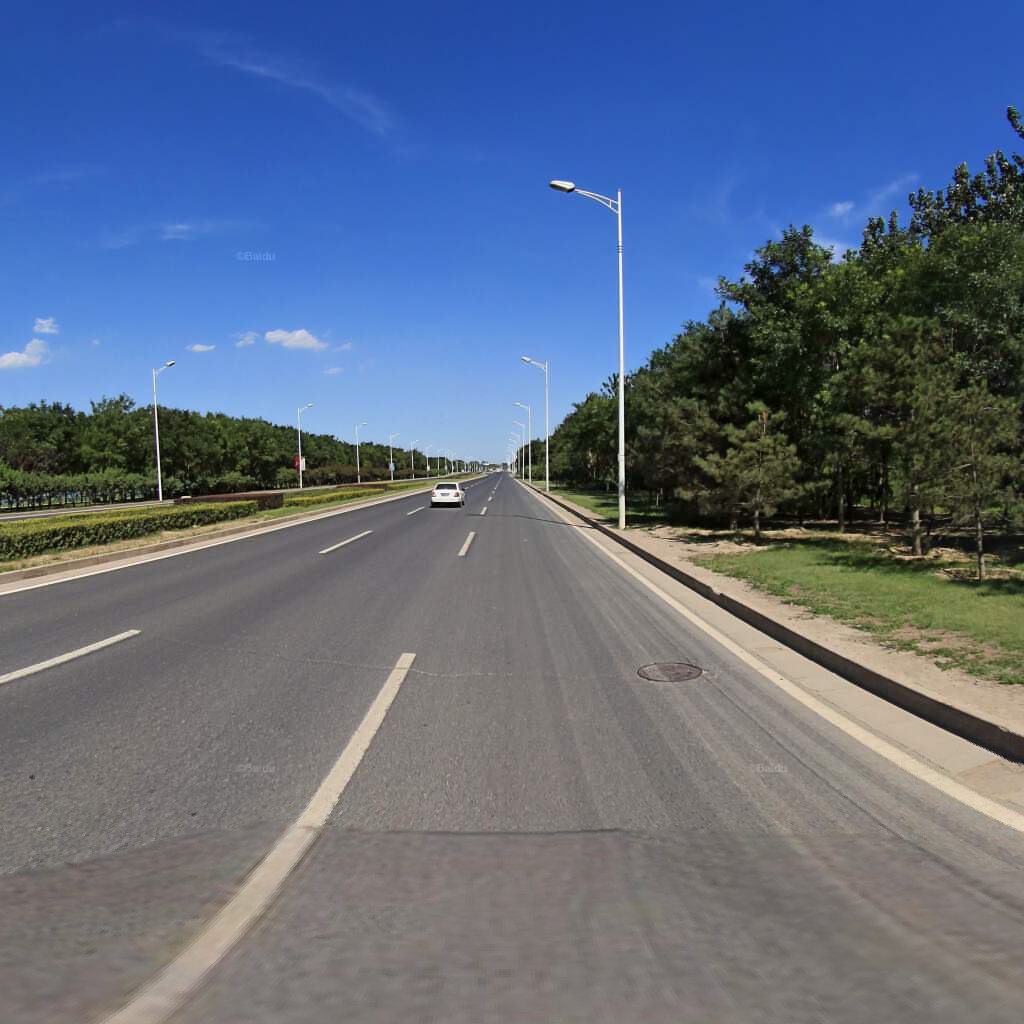
Region: Haidian
Road damage annotations: transverse crack, manhole cover